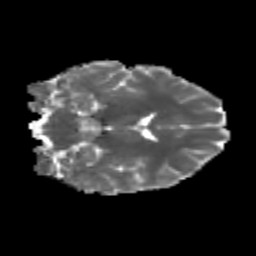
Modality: MD
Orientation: coronal
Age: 19
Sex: female
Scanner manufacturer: siemens
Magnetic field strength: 3 T
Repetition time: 3.5 s
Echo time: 0.113 s